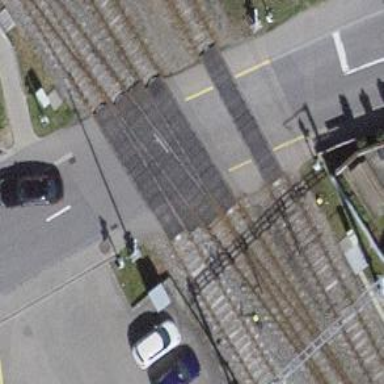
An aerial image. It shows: Single track railway spur with electrification through contact line.